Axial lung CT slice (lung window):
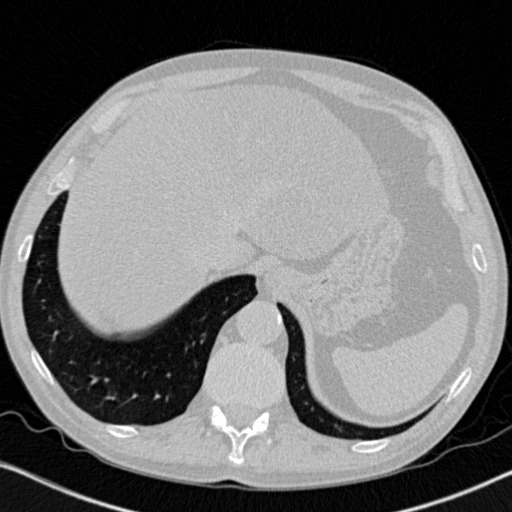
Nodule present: no